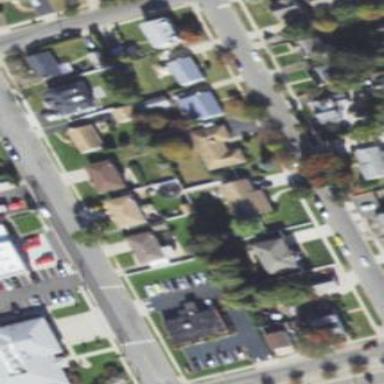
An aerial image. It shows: Sidewalk.